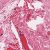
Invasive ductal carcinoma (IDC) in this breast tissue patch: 0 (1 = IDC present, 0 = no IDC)